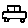
Label: car